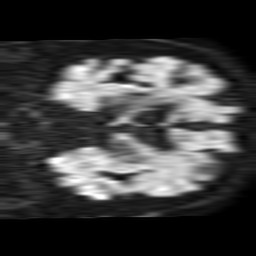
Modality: TRACE
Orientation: coronal
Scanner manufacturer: philips
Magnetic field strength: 1.5 T
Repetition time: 3.398 s
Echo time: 0.06922 s